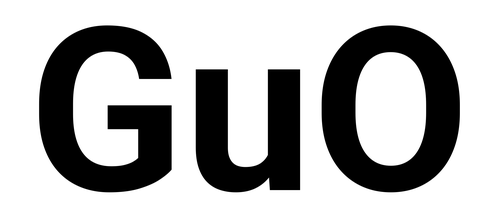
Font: Roboto_Bold